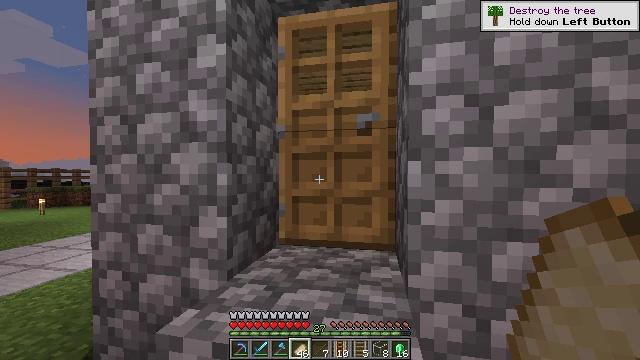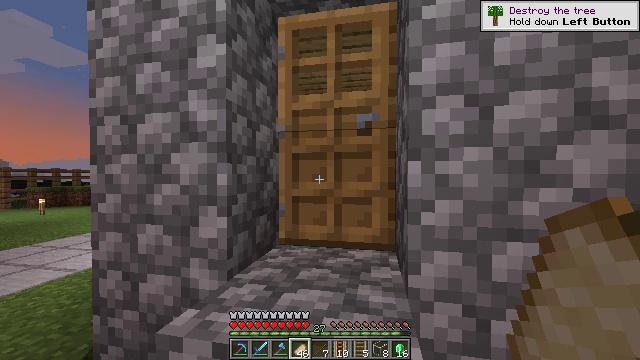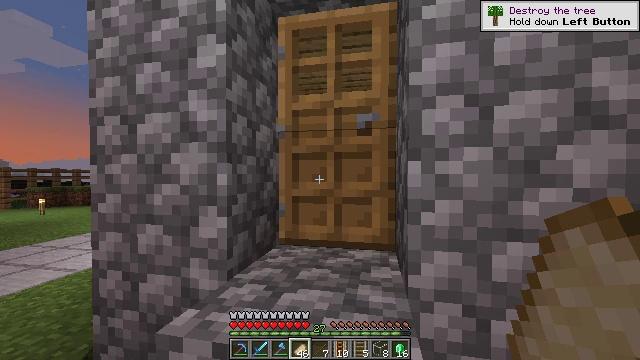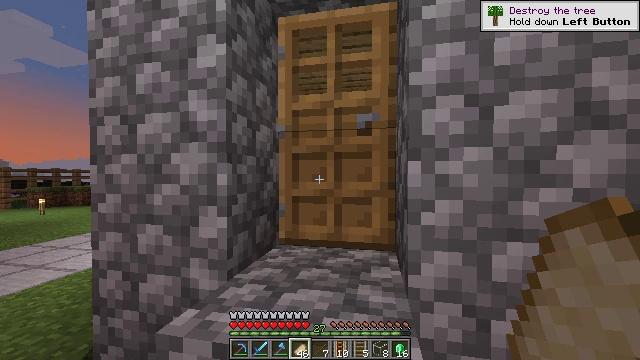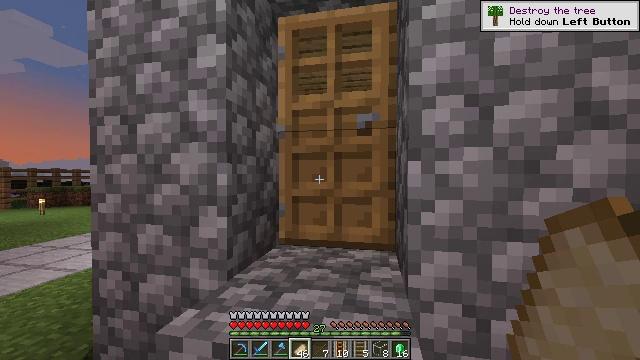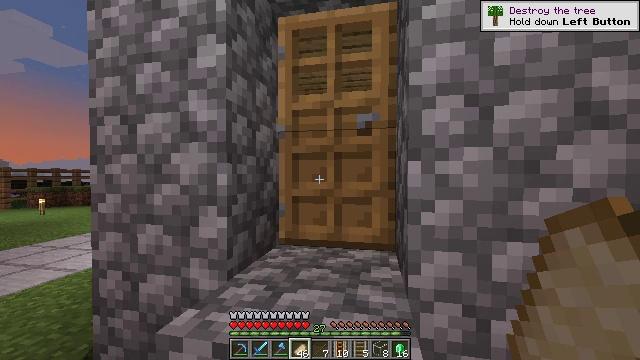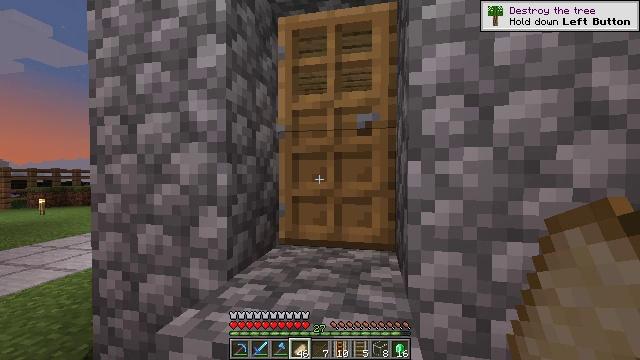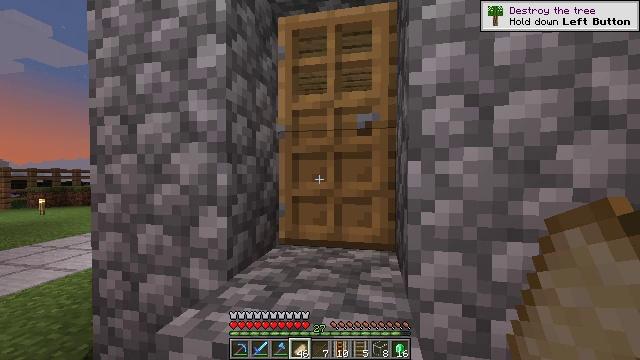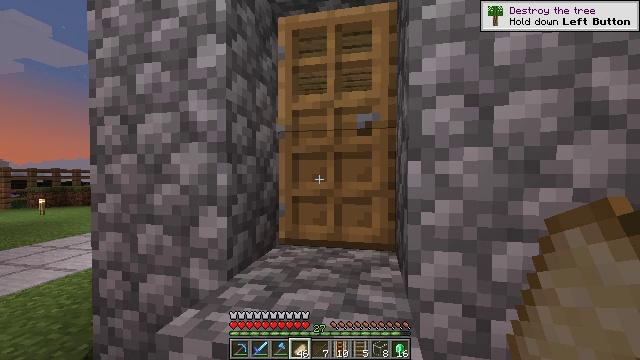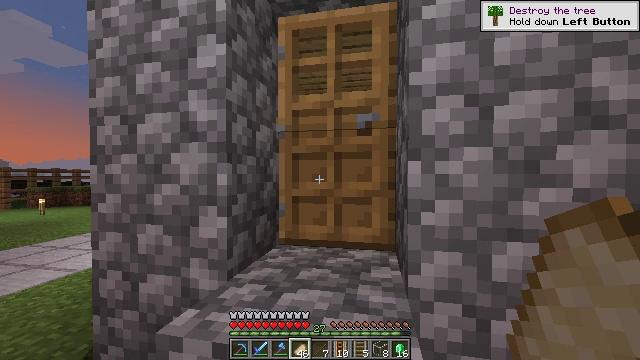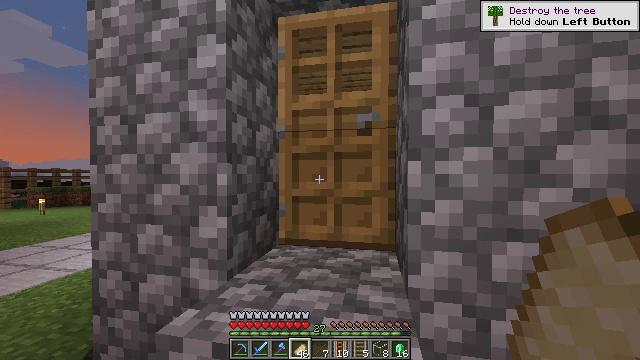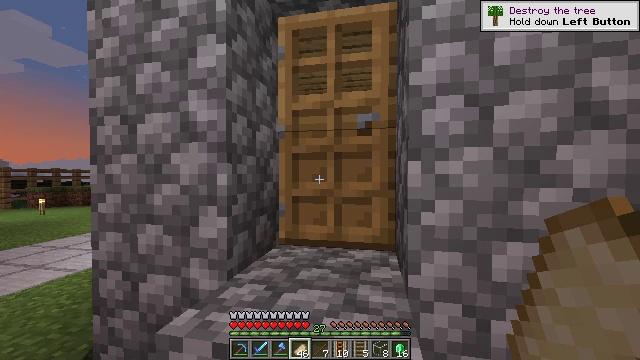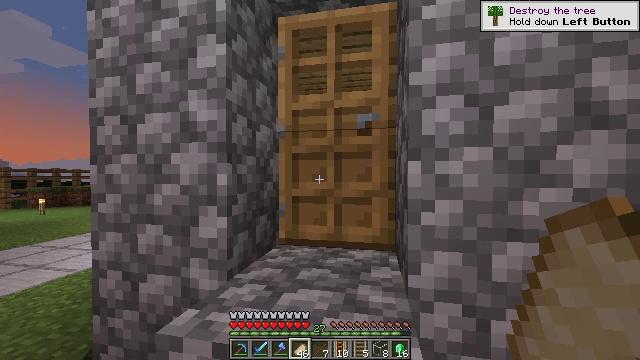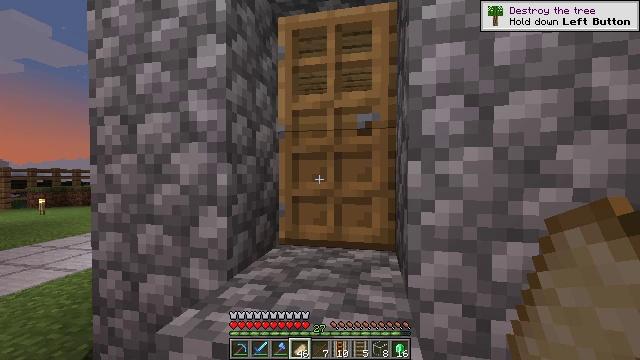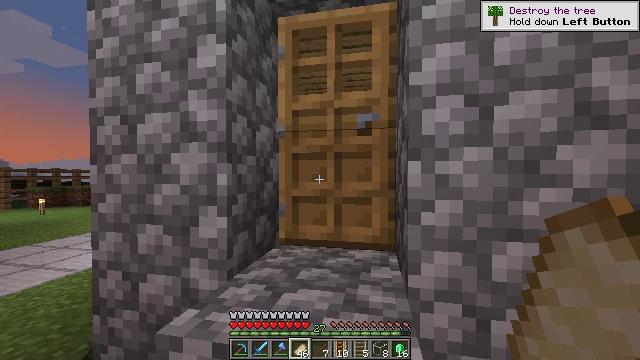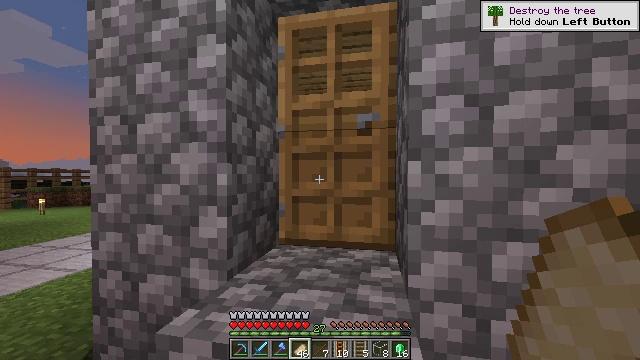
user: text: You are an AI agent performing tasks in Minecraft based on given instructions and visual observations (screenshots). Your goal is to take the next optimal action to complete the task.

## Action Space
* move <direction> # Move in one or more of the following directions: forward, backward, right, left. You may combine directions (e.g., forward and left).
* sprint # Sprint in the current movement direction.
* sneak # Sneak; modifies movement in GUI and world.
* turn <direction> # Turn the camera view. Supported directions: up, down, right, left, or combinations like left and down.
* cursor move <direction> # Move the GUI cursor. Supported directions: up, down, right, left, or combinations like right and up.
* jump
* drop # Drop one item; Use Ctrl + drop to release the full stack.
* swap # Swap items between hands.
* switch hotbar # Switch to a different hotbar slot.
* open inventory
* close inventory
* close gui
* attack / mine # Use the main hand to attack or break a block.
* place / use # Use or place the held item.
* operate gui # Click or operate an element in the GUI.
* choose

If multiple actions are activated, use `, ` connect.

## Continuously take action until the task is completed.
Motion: motion action
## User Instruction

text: Interact with the furnace to obtain green dye.
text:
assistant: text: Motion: no_op
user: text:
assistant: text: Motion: no_op
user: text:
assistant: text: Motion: no_op
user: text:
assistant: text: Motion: no_op
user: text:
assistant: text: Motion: no_op
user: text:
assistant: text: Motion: no_op
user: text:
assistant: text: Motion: no_op
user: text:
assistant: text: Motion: no_op
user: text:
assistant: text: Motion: no_op
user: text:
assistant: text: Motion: no_op
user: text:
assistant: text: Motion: no_op
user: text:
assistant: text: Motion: no_op
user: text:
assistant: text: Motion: no_op
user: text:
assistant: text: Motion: no_op
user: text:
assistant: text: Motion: no_op
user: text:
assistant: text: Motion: no_op
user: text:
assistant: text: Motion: no_op
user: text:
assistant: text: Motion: no_op
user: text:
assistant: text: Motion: no_op
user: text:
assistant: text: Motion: no_op
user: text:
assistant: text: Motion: no_op
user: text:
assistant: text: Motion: no_op
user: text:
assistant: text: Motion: no_op
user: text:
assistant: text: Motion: no_op
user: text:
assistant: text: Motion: no_op
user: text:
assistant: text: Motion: no_op
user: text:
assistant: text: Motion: no_op
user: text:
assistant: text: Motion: no_op
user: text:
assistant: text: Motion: no_op
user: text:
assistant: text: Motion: no_op